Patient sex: M
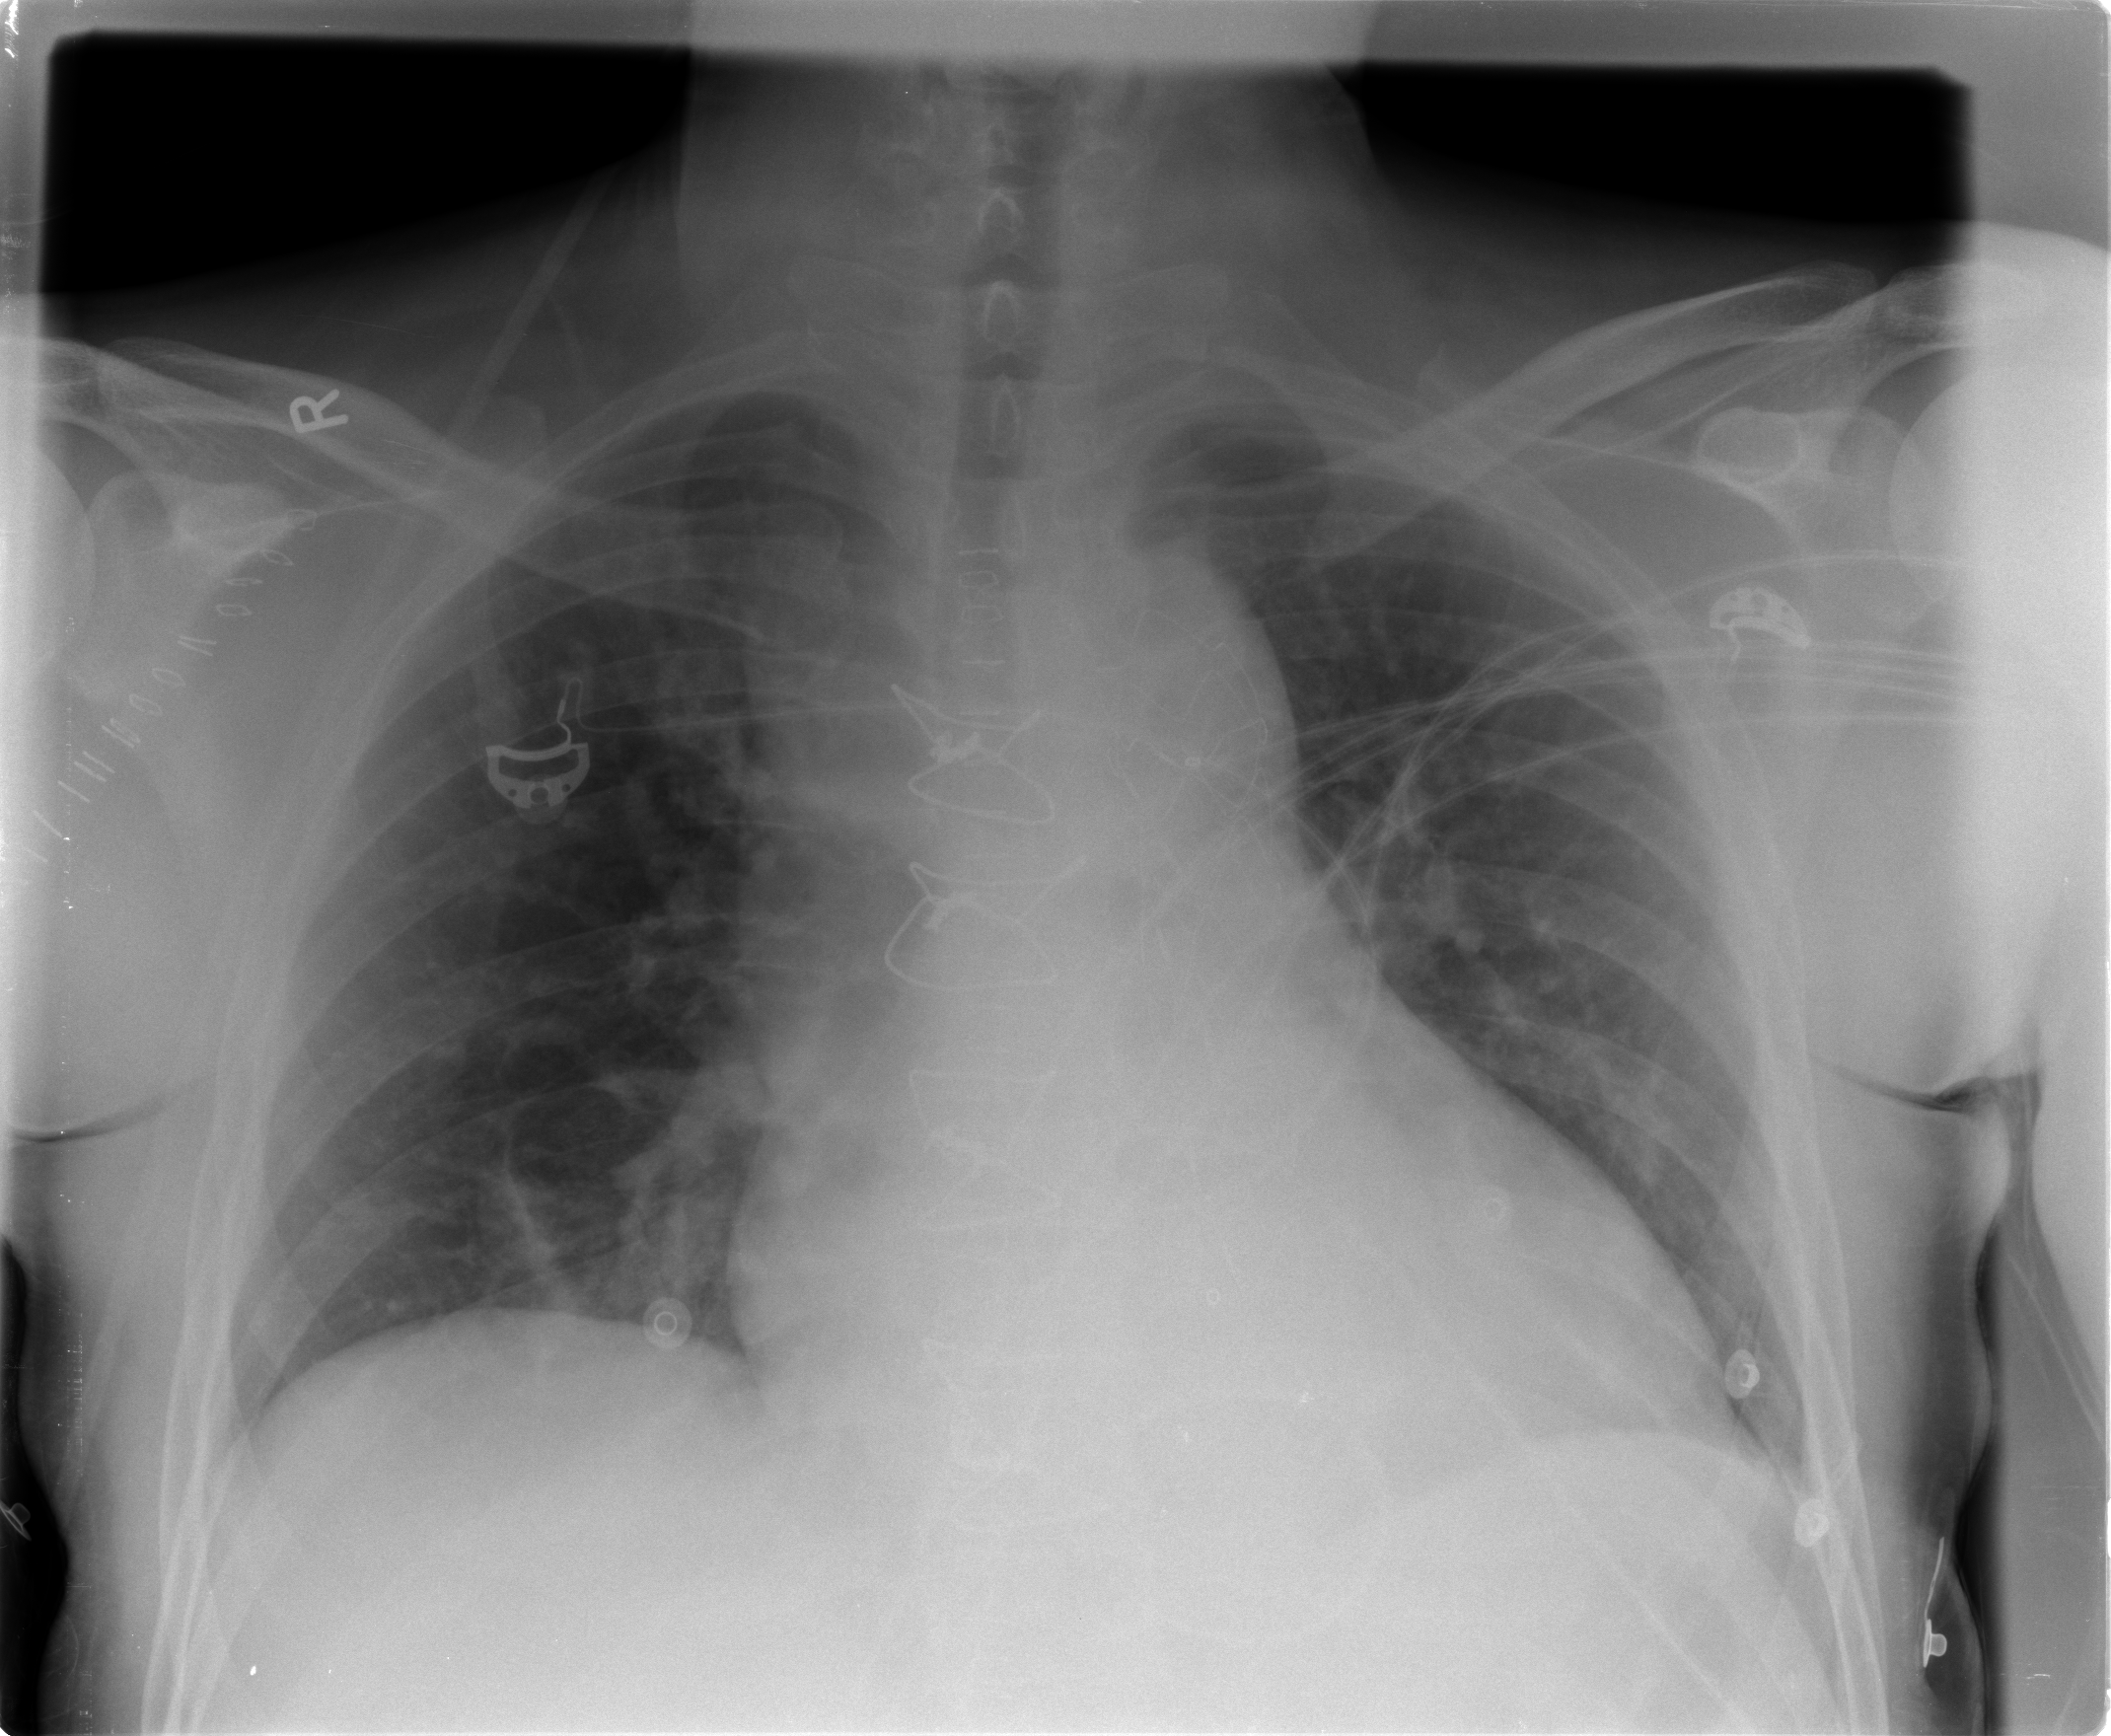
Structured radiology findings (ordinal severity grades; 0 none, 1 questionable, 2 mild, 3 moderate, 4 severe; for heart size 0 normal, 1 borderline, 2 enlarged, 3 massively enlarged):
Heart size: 2
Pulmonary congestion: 2
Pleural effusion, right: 0
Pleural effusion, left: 0
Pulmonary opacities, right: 0
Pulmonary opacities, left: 0
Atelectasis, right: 2
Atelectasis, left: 1